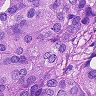
Metastatic tissue present: yes